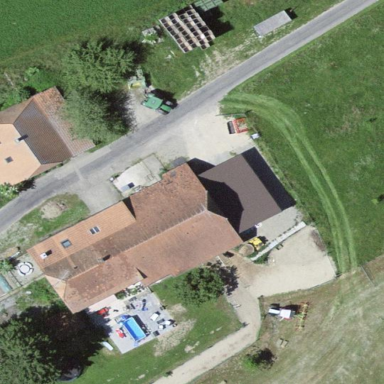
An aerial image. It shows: Farmyard area.